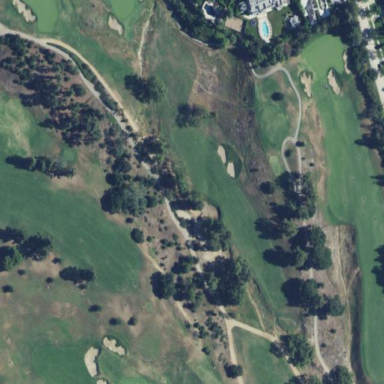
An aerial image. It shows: Golf rough area.